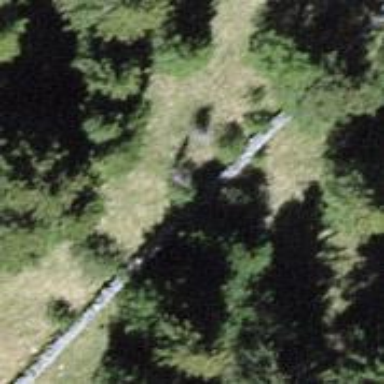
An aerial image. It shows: Wall barrier.